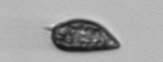
Label: Prorocentrum_triestinum